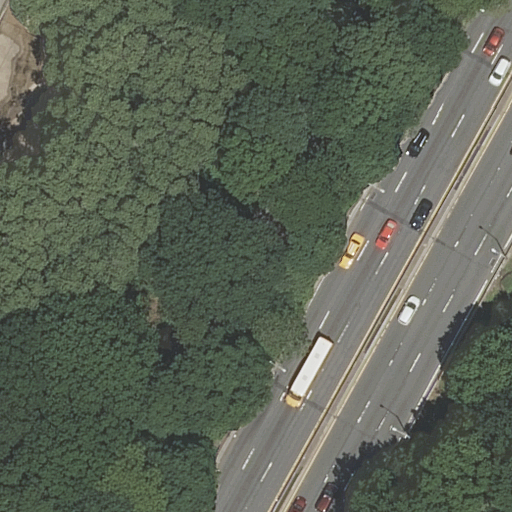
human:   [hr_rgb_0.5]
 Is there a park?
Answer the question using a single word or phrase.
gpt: yes

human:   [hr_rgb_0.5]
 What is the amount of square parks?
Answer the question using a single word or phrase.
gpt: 0

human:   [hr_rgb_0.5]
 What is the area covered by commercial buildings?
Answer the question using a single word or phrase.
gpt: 0m2

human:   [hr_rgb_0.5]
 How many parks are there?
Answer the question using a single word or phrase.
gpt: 1

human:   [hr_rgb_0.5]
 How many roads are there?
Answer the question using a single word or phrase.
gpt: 4

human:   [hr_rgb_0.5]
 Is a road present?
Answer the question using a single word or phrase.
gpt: yes

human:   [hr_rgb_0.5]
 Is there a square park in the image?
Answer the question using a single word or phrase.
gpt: no

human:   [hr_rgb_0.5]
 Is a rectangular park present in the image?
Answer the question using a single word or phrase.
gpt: yes

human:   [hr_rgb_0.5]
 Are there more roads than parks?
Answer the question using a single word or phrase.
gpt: yes

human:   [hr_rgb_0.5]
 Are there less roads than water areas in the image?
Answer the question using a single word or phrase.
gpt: no

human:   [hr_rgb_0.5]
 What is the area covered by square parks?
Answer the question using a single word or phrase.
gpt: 0m2

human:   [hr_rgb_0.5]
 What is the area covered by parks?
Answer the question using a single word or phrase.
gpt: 10629m2

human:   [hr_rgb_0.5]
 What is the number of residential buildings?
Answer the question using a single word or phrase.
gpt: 0

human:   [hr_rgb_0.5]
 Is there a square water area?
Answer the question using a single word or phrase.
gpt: no

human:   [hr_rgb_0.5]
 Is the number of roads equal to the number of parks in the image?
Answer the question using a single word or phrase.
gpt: no

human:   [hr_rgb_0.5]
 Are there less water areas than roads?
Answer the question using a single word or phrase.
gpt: yes

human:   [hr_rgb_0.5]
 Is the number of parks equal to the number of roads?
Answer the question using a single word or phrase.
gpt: no

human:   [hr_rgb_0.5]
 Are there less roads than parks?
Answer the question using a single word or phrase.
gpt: no

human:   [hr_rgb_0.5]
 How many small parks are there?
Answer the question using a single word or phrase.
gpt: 0

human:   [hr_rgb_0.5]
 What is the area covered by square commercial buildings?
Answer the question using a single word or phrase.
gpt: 0m2

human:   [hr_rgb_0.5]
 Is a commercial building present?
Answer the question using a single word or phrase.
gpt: no

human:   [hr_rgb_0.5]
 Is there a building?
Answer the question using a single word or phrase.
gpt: no

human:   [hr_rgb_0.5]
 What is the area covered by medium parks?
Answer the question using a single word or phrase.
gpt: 0m2

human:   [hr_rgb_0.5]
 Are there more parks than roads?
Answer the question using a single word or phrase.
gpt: no

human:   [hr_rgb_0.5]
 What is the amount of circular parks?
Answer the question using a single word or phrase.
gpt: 0

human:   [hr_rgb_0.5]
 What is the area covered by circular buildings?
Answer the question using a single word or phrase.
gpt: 0m2

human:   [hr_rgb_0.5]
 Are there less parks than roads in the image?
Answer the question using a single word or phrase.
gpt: yes

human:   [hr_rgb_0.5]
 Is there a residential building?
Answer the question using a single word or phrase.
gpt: no

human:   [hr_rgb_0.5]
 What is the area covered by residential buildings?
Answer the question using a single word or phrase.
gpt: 0m2

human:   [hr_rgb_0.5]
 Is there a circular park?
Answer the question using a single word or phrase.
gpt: no

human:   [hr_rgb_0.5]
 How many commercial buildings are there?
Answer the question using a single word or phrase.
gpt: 0

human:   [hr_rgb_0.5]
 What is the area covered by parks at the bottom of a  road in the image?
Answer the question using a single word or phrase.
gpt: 0m2

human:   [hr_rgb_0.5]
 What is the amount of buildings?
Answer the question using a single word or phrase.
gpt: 0

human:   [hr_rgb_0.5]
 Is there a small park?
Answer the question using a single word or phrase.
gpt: no

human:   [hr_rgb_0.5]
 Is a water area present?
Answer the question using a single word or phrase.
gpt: no

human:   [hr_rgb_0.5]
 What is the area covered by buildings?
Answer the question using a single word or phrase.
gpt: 0m2

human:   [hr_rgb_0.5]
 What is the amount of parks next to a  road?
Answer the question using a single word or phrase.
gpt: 1

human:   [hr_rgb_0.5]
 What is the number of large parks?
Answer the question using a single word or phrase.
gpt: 1

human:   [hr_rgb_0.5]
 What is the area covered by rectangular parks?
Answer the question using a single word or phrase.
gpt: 10629m2

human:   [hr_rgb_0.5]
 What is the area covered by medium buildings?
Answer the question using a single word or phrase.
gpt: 0m2

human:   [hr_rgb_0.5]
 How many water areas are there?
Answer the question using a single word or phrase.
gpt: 0

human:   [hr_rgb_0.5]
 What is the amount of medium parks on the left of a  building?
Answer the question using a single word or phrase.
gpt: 0

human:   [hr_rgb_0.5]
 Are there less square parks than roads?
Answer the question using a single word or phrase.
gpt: yes

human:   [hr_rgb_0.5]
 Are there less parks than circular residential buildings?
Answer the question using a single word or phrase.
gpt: no

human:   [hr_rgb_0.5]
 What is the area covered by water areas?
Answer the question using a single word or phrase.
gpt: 0m2

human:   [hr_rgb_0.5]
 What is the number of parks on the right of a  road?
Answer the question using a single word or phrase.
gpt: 0

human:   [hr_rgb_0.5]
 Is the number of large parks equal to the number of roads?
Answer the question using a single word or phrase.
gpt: no

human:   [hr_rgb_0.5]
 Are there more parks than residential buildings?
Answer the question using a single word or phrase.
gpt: yes

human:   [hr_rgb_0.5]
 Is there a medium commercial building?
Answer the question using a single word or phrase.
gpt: no

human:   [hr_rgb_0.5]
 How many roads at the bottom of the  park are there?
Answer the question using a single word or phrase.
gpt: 1

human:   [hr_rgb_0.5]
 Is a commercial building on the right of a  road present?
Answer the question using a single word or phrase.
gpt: no

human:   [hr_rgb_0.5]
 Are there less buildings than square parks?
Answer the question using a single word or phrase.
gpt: no

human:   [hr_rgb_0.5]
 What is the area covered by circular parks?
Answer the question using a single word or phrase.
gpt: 0m2

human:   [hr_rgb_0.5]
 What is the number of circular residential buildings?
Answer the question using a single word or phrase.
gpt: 0

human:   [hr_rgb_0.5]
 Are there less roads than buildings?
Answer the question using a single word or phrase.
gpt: no

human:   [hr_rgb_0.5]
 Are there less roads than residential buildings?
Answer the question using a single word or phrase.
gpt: no

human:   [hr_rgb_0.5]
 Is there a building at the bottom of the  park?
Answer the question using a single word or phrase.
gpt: no

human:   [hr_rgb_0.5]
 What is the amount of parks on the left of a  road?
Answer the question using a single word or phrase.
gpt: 0

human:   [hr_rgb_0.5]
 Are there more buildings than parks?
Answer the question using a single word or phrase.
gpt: no

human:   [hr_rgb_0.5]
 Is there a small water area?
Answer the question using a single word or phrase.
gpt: no

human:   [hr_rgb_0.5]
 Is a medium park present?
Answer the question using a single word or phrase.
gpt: no

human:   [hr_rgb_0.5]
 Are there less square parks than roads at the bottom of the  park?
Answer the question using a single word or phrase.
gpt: yes

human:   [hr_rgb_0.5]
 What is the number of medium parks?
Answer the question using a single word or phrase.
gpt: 0

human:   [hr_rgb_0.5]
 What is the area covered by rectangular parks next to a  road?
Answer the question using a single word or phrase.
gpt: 10629m2